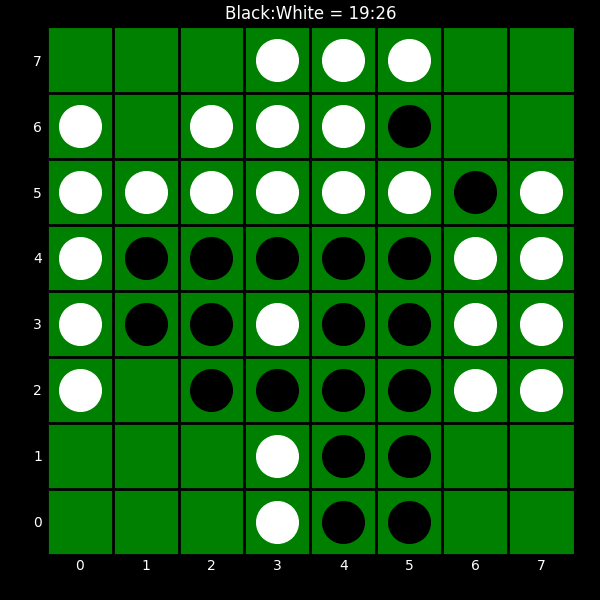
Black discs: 19
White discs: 26